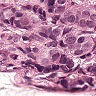
Metastatic tissue present: yes